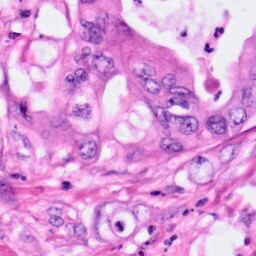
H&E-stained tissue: Pancreatic